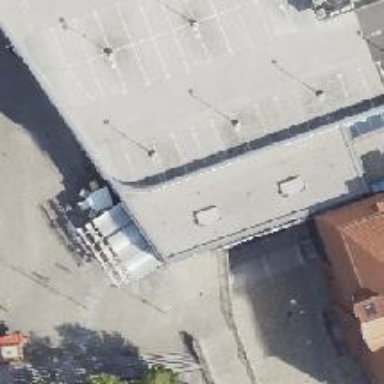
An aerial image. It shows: Department store.